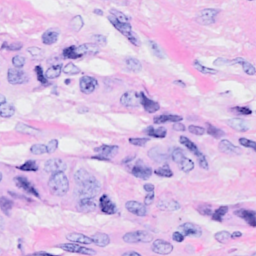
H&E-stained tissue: Breast